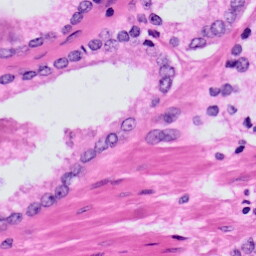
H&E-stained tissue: Prostate